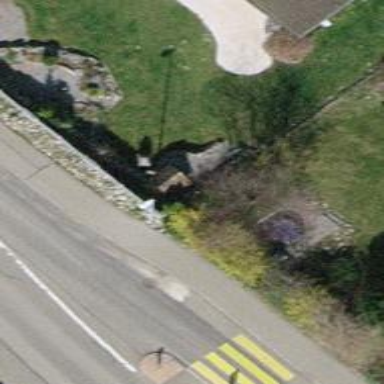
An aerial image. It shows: Sidewalk along the footway.